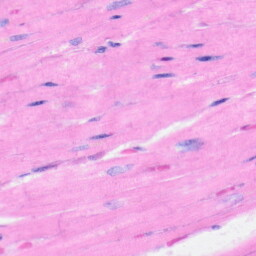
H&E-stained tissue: Heart